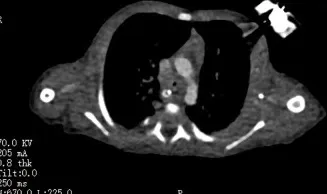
Preoperative examination of the patient. A computed tomography scan of his chest revealed that the lumen above the tracheal carina was narrow, with a diameter of approximately 1.7 mm at its narrowest point and involvement of approximately 7 mm in length (A-C).
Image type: radiology (ct)